Field crop: maize
Growth stage: 2
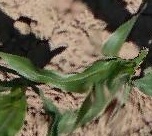
Species: maize